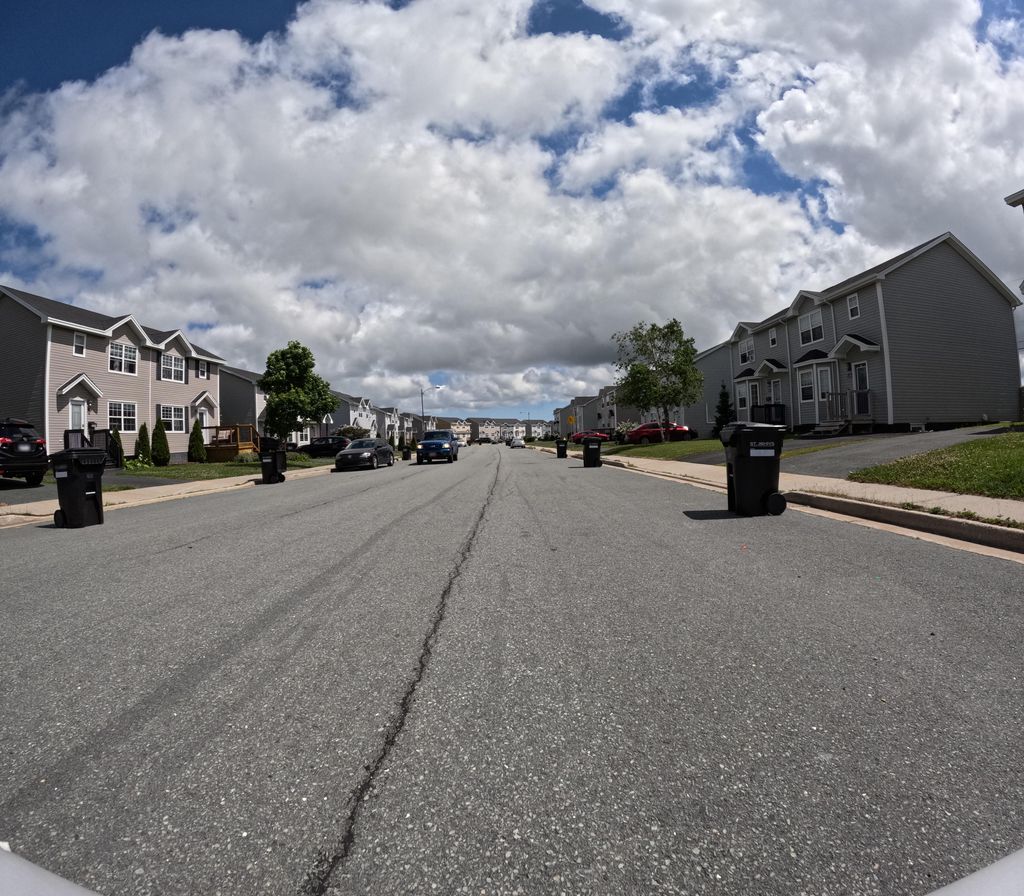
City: st_johns